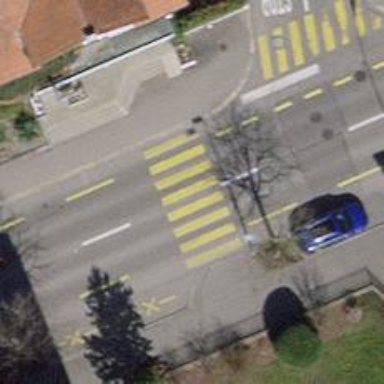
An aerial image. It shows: Zebra crossing on the road.